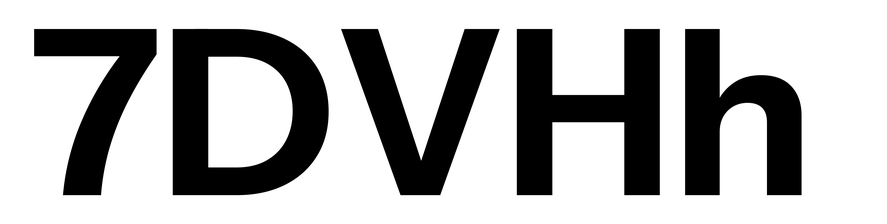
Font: InstrumentSans_Bold